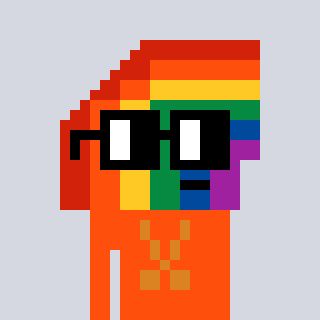
a pixel art character with square black glasses, a rainbow-shaped head and a orange-colored body on a cool background